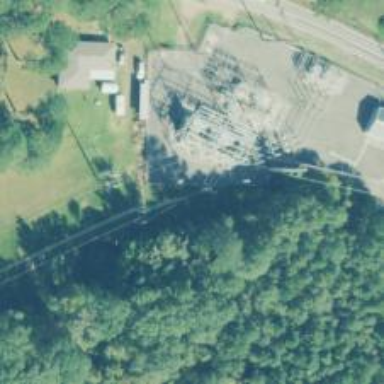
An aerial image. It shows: Power tower.